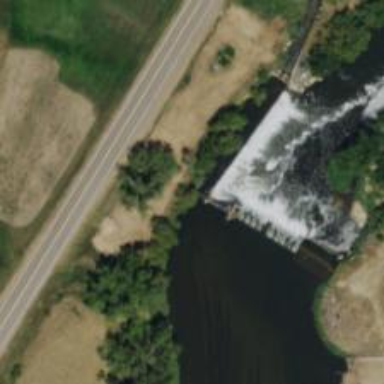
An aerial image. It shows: Weir in waterway.